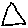
Label: triangle